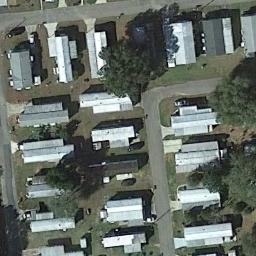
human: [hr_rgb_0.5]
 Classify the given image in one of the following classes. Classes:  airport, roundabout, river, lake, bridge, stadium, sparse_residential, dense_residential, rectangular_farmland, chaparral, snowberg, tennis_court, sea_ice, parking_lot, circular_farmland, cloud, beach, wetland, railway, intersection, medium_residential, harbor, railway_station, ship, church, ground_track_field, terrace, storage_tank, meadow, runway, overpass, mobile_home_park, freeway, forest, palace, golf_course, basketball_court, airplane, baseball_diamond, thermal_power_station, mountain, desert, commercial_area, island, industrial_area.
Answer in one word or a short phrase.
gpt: mobile_home_park